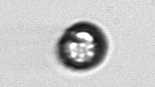
Label: Dinophyceae